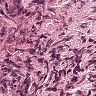
Metastatic tissue present: no